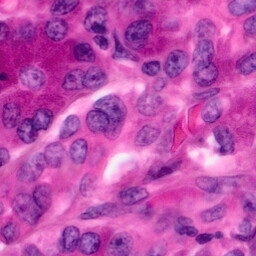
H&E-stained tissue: Pancreatic